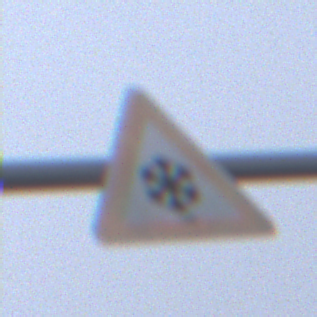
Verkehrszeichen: SchneeOderEisglaette
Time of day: SunriseSunset
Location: Outdoor (Nature)
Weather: Overcast
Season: NotSpecified
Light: Natural